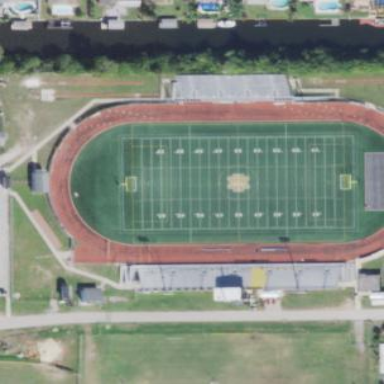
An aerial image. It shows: American football pitch for leisure and sport activities.